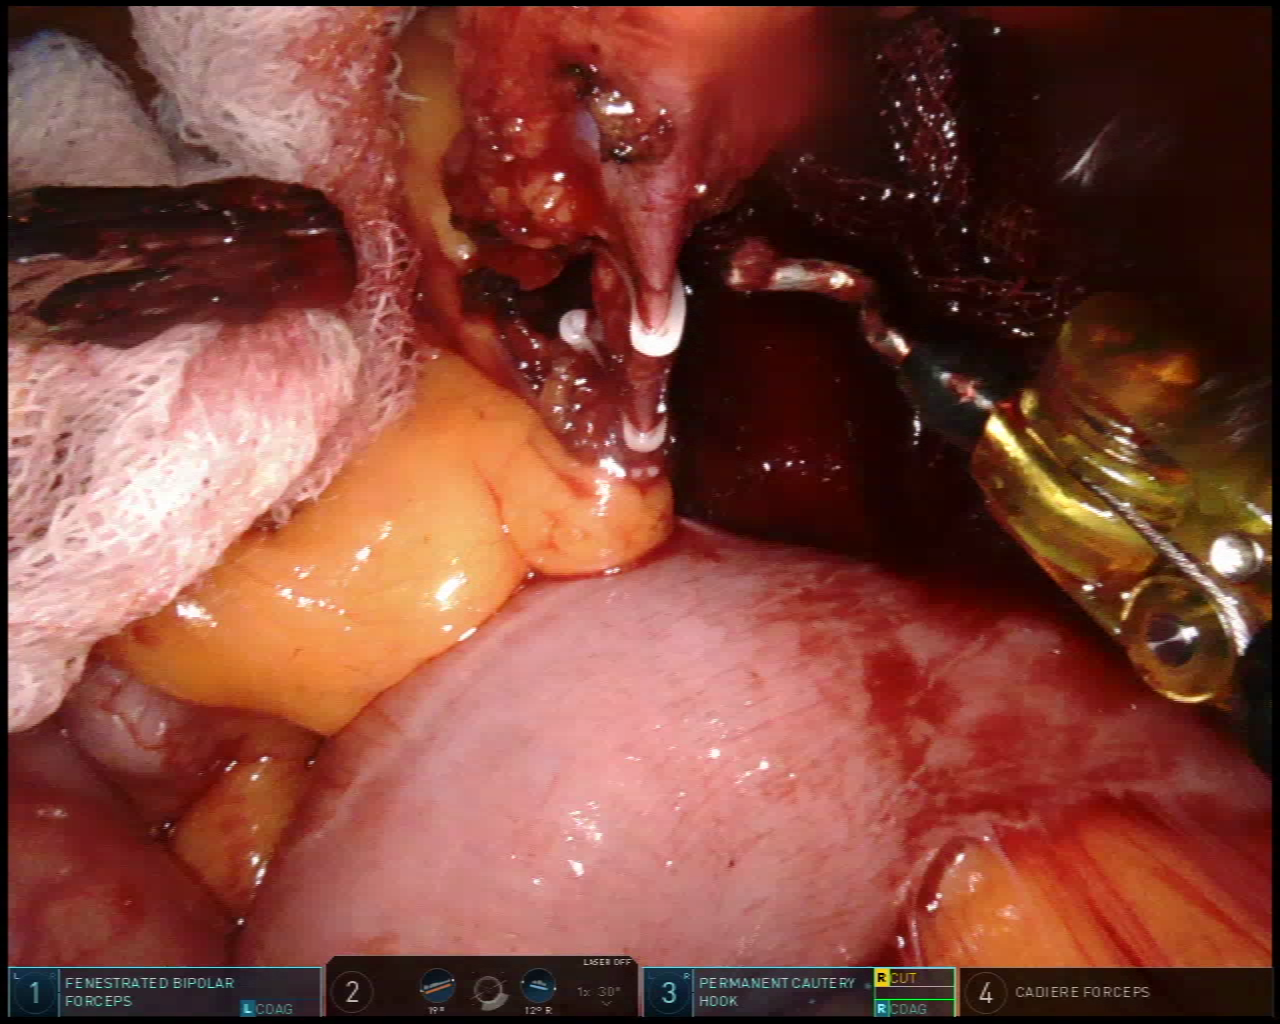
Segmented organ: intestinal_veins
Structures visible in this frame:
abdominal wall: no
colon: yes
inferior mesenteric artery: no
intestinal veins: yes
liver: no
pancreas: no
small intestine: no
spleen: no
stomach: no
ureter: no
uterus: no
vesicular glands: no